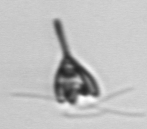
Label: Pyramimonas_longicauda